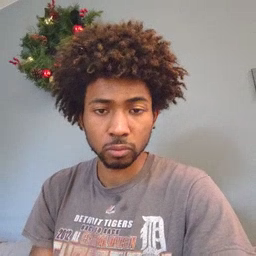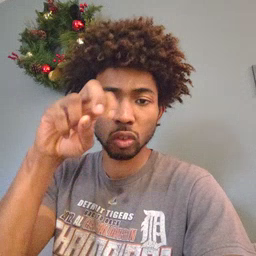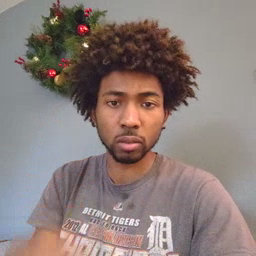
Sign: jump